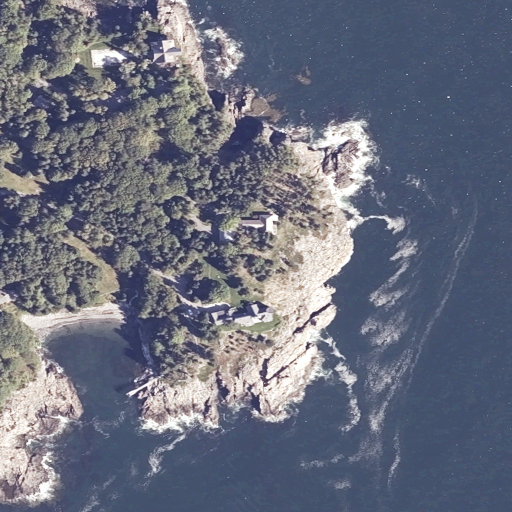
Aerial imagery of mountain in Maine named Schooner Head containing open water, mixed forest, herbaceous wetlands, shrub, barren land, open development, low intensity development, evergreen forest, and medium intensity development